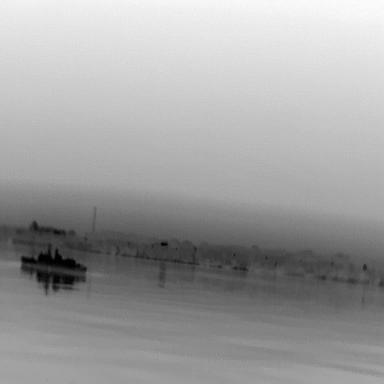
There is a warship in the infrared image.